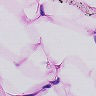
Metastatic tissue present: no